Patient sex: F
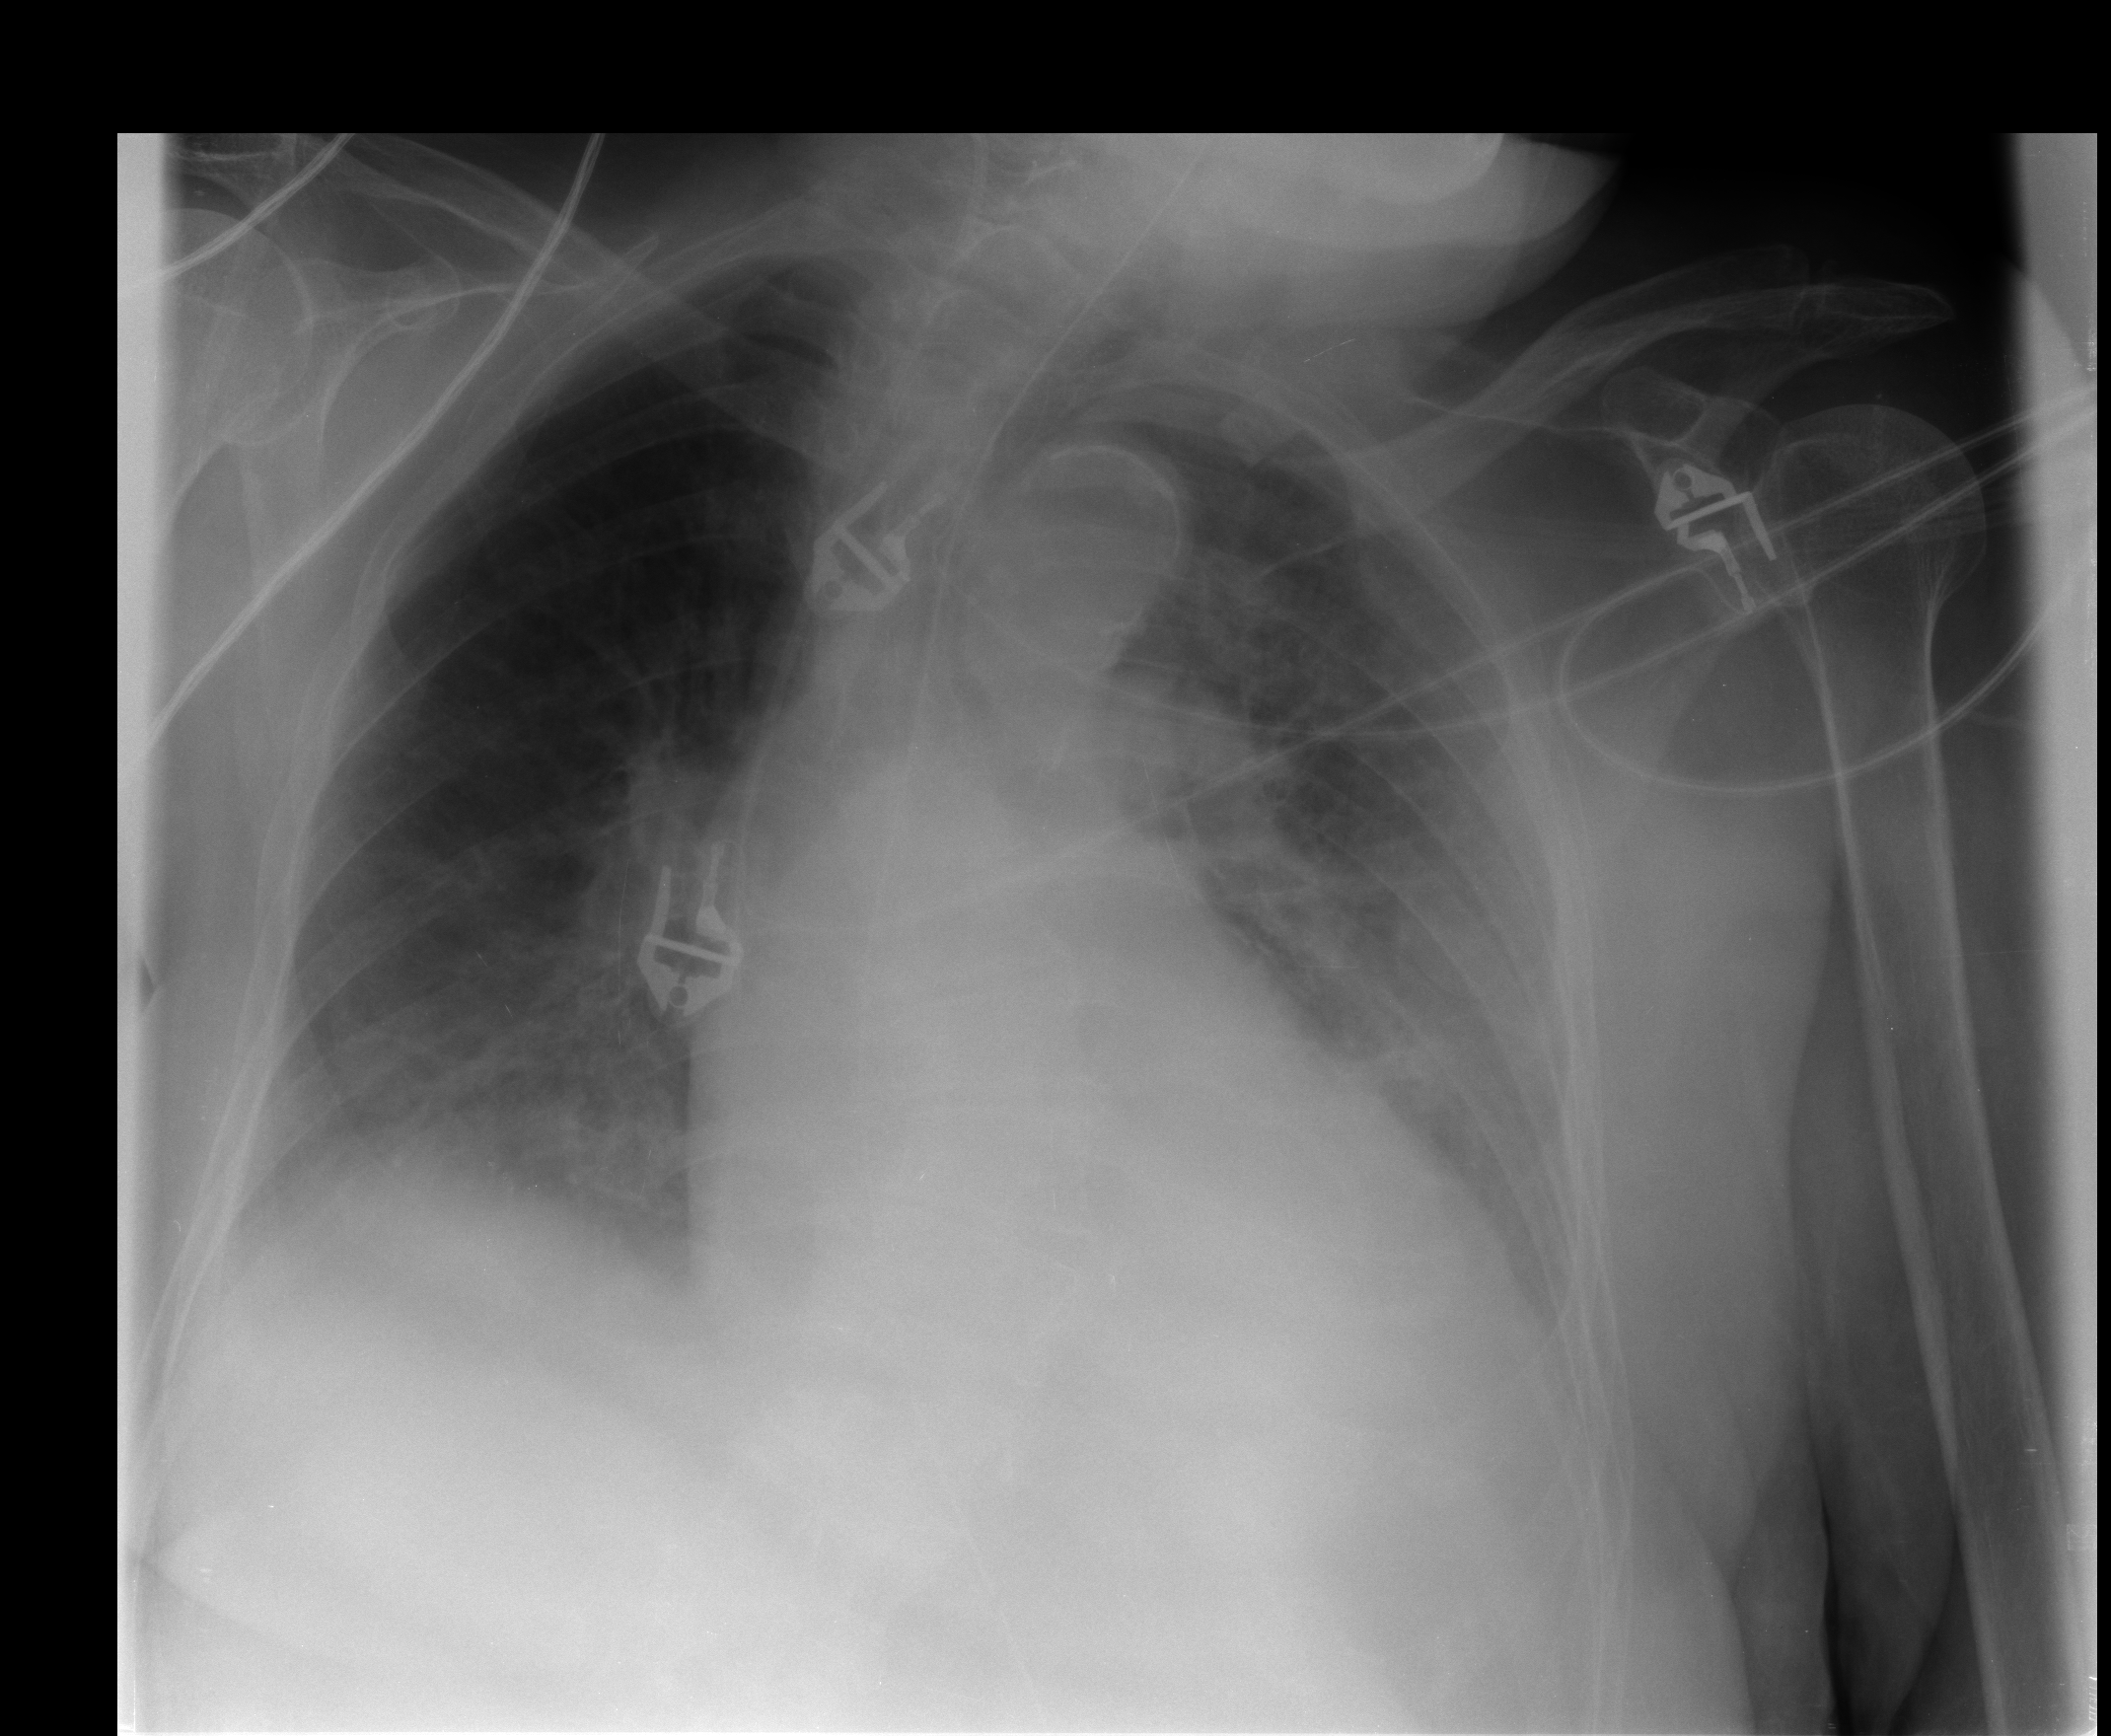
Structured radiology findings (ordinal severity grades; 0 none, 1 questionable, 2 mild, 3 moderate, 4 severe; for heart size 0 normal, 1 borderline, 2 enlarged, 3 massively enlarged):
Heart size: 2
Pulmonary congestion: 2
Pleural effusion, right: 1
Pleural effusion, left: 2
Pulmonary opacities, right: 2
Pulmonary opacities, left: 2
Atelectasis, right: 1
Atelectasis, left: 2